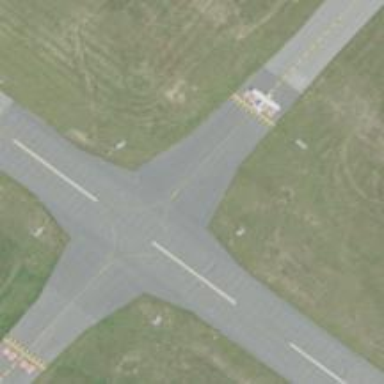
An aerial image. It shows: Runway surface made of asphalt at airport.